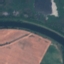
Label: River